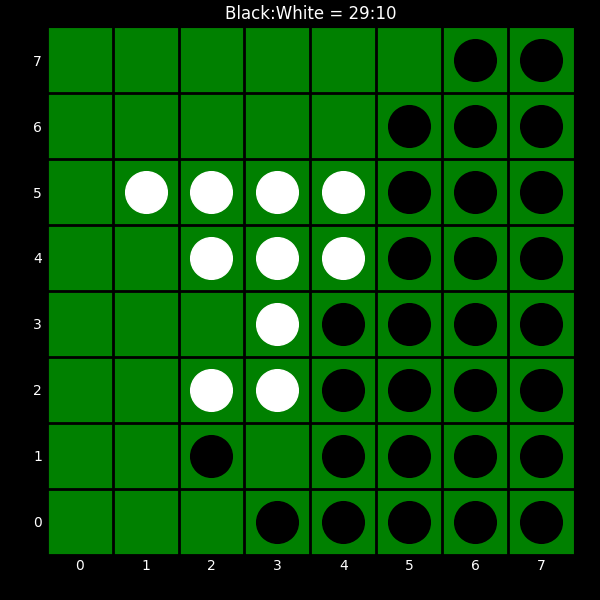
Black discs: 29
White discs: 10